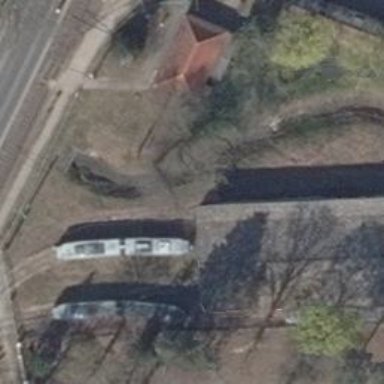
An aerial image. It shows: Siding service tunnel for trams.